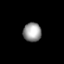
Tissue: lung
Cell type: Epithelial cells
Senescence score: 0.2115
Nuclear area (px): 335
Mean DAPI intensity: 156.555